Interaction volume radius: 5 \u00c5
Interaction volume height: 15 \u00c5
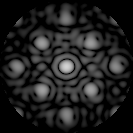
Disorder parameter: 0.2992